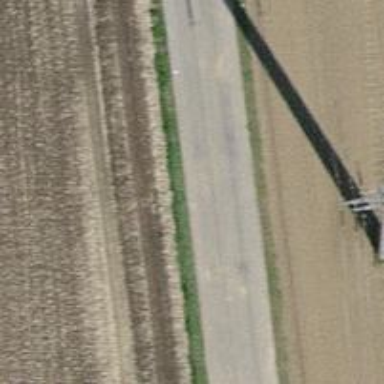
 primarily used for agricultural purposes."